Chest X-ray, PA view. Patient: 44 years old, sex F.
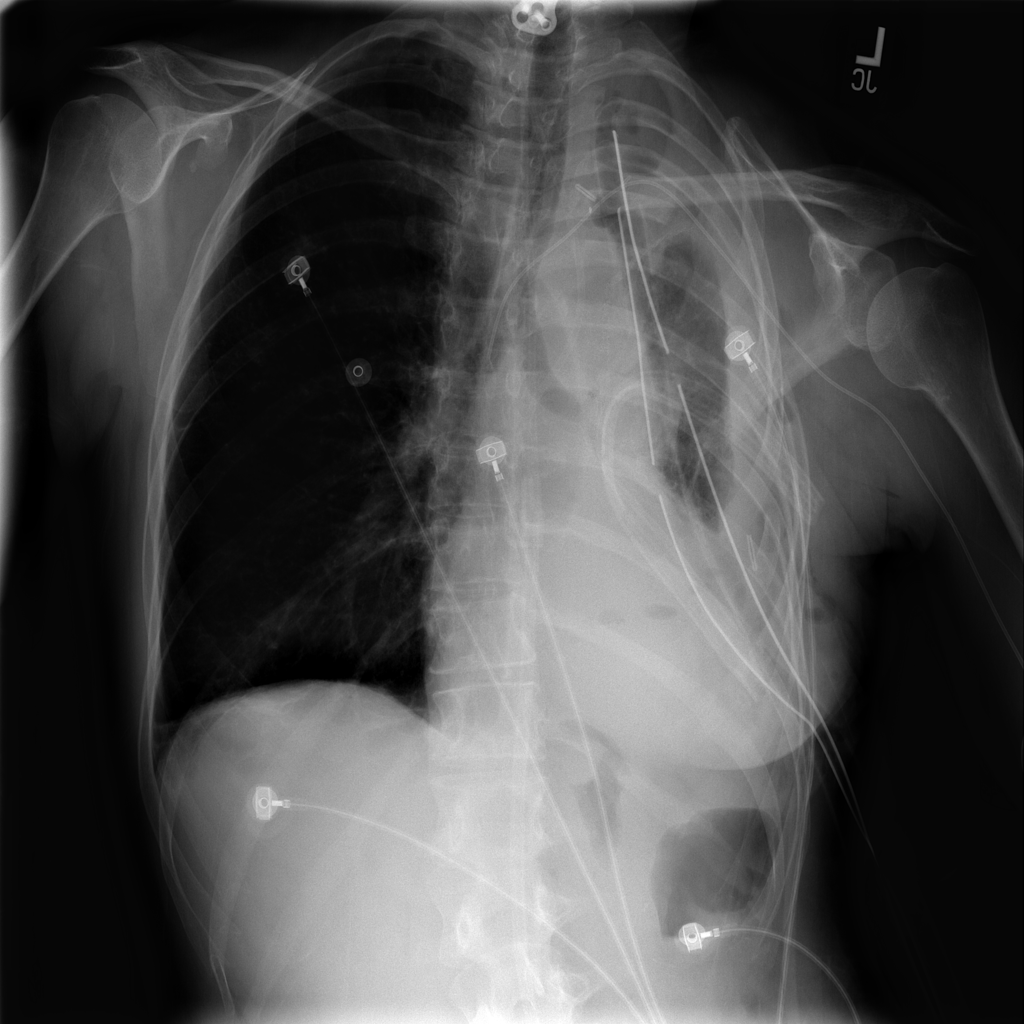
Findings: Consolidation, Pleural_Thickening